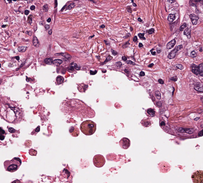
Tumor epithelial tissue: yes
Tumor-associated stroma tissue: yes
Normal tissue: no